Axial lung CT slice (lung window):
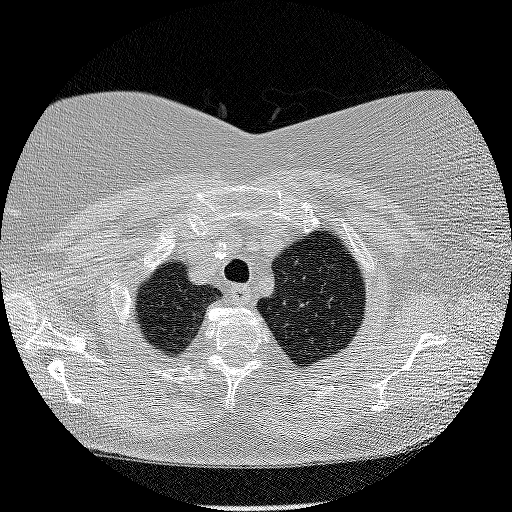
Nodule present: no